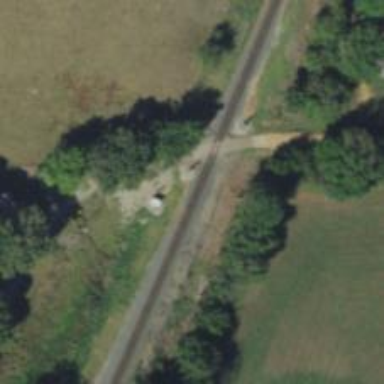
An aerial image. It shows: Railway level crossing.